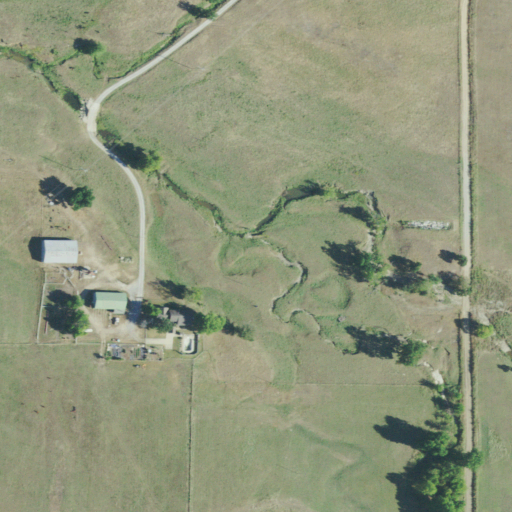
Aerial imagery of valley in Oklahoma named Jim Brown Hollow containing pasture, open development, and low intensity development